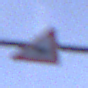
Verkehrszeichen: ViehtriebRechts
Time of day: SunriseSunset
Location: Outdoor (Suburban)
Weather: PartlyCloudy
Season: NotSpecified
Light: Natural